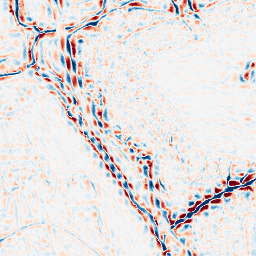
Category: wavelet
Decomposition family: wavelet_biorthogonal
Decomposition parameters: wavelet: bior3.5
level: 3
Upsampling method: regularized
Upsampling parameters: scale: 4
lambda_reg: 0.01
Upsampling scale: 4